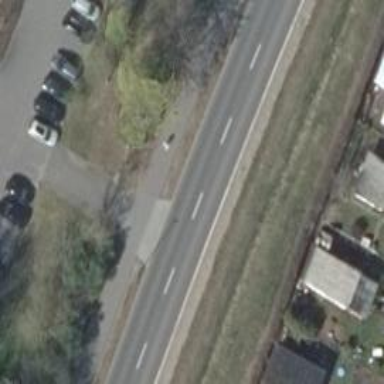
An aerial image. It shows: Asphalt path designated for cycling.